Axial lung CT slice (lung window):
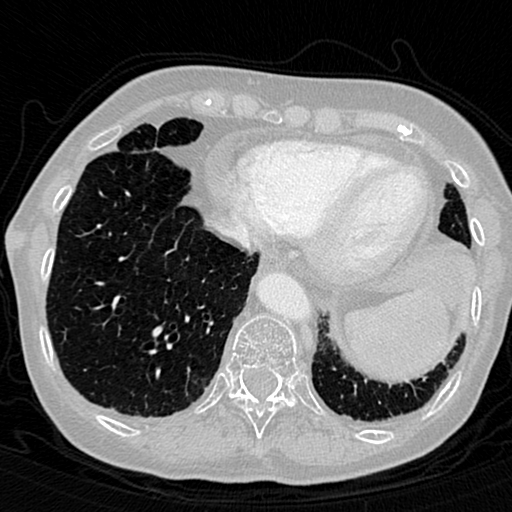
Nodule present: no